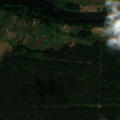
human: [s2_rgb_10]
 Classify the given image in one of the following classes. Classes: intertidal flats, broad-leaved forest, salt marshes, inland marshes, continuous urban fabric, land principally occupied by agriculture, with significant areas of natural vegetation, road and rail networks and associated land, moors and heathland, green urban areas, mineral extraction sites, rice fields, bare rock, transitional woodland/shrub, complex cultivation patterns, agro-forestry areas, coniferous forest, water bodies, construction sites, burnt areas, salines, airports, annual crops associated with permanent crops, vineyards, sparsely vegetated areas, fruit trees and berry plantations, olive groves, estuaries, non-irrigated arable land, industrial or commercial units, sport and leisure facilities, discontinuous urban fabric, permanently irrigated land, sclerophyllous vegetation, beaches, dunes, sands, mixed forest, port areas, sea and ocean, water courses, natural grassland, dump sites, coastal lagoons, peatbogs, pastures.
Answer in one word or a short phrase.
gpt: complex cultivation patterns, coniferous forest, mixed forest, transitional woodland/shrub, water courses